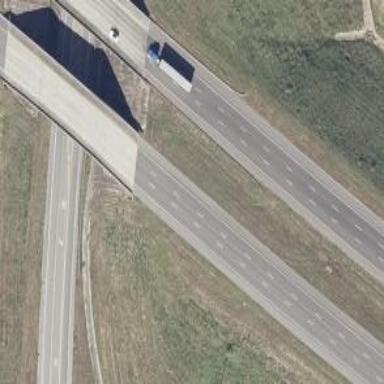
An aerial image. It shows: Viaduct bridge over motorway.